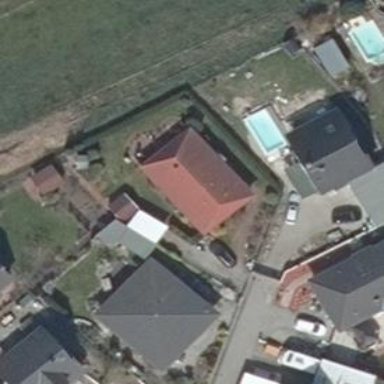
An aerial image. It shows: Simple and straightforward house.